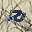
Label: 2